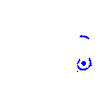
Particle: electron